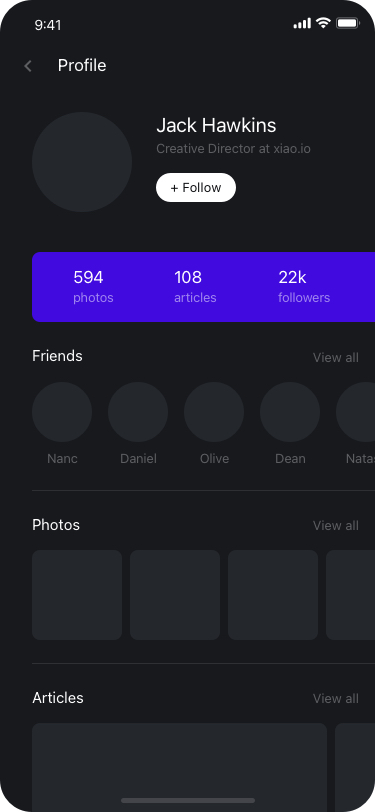
Text in this UI design:
Profile
Jack Hawkins
Creative Director at xiao.io
+ Follow
22k
594
108
followers
photos
articles
Nancy
Daniel
Olive
Deans
Natasha
Friends
View all
Photos
View all
Articles
View all